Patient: sex M, age 64
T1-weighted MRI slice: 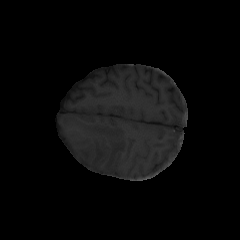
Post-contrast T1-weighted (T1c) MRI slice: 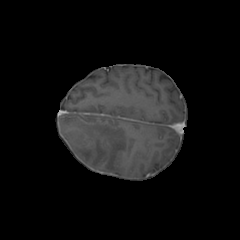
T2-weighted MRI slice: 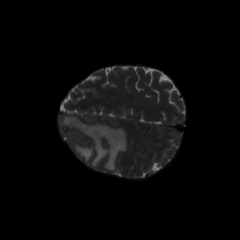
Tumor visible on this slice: yes
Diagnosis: Astrocytoma, IDH-mutant
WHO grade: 3